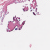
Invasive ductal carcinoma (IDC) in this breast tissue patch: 0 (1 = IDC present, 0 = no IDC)